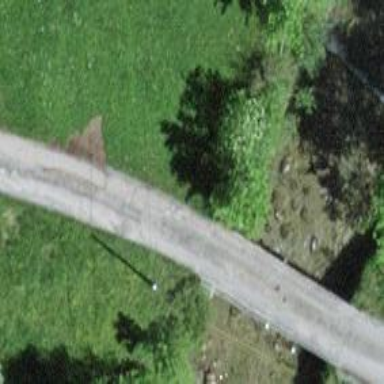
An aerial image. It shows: Bridge over service road with asphalt surface.